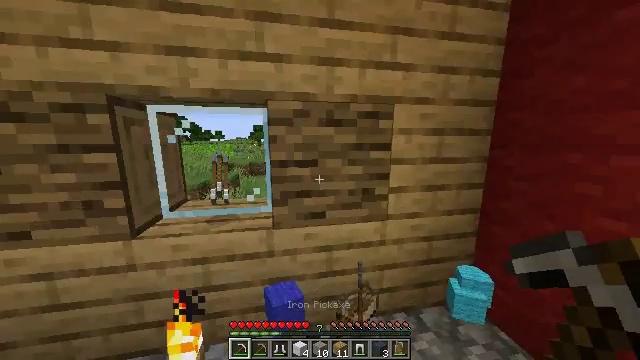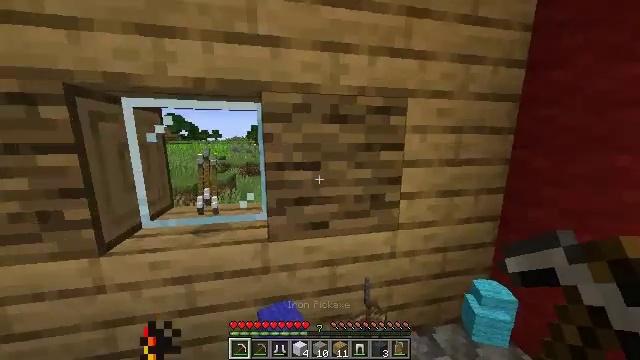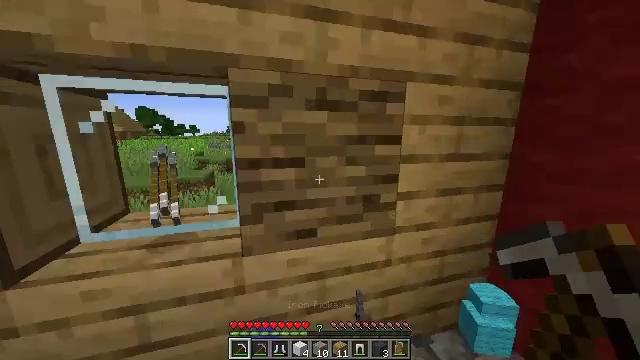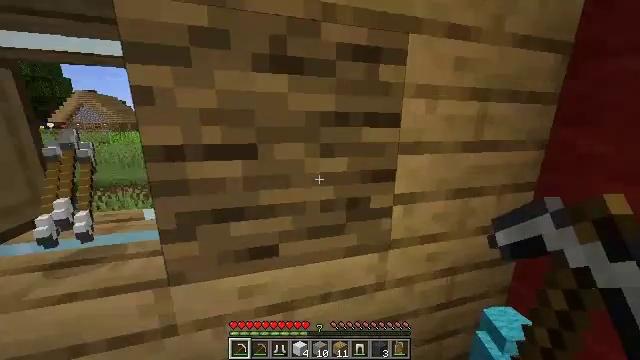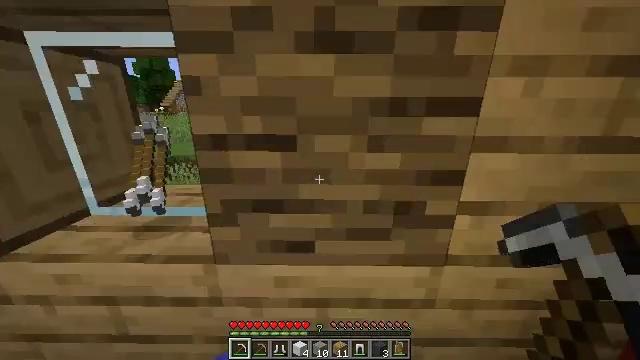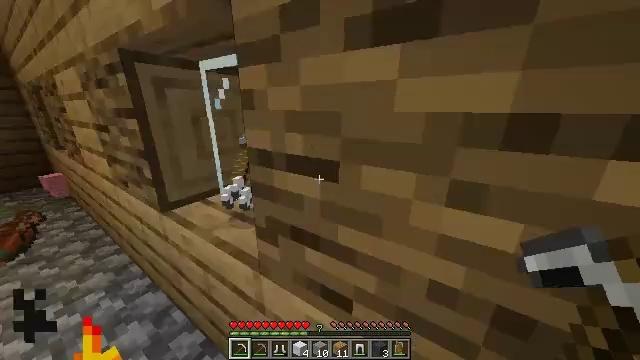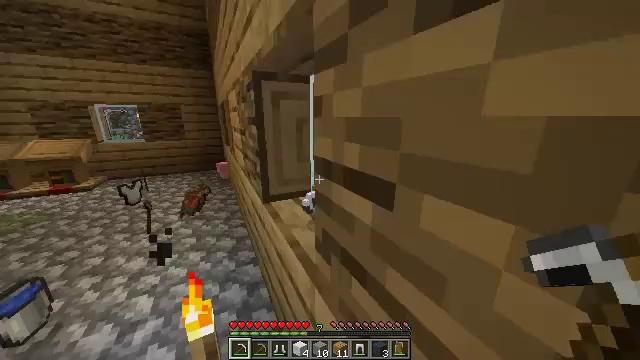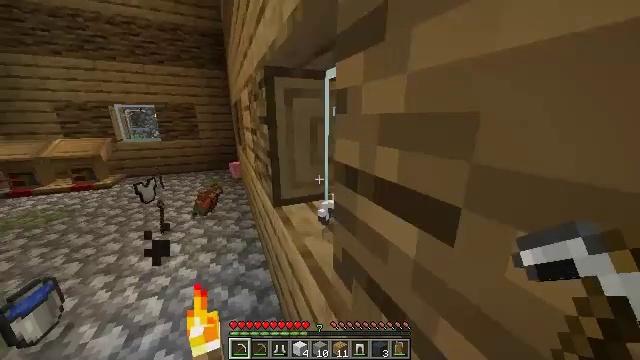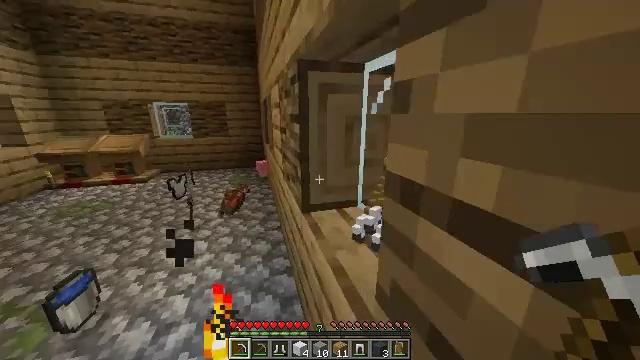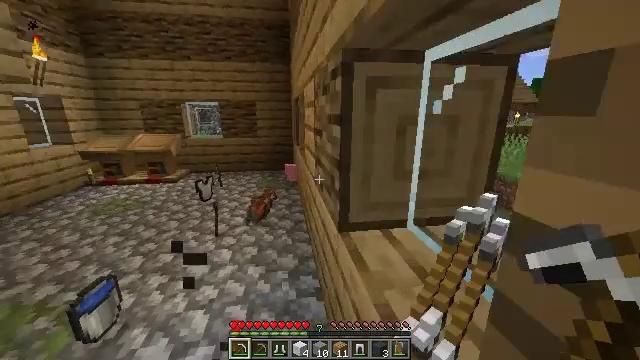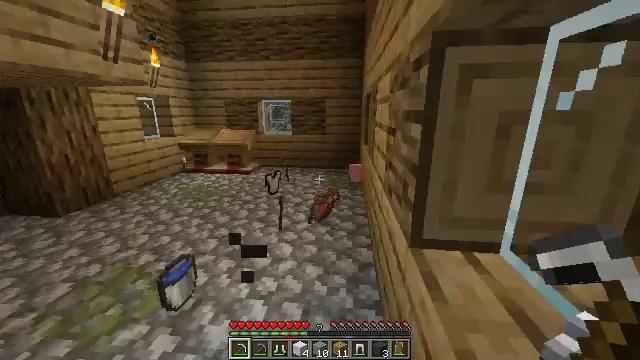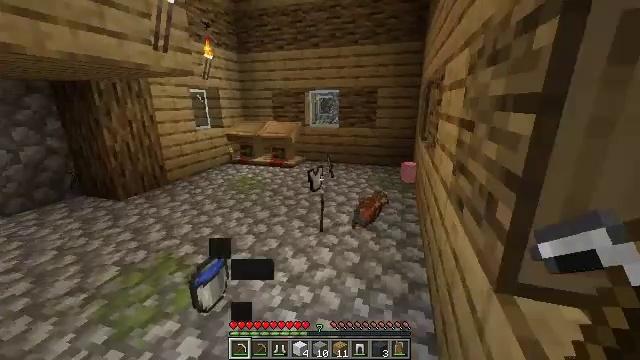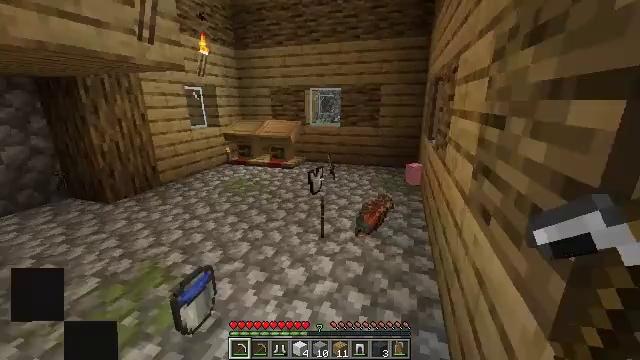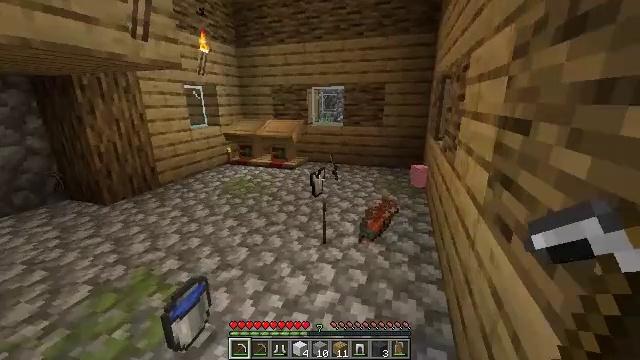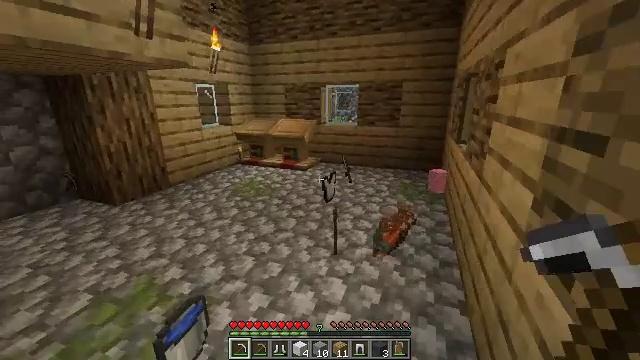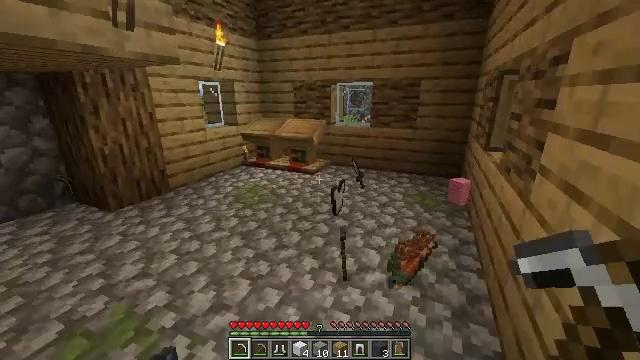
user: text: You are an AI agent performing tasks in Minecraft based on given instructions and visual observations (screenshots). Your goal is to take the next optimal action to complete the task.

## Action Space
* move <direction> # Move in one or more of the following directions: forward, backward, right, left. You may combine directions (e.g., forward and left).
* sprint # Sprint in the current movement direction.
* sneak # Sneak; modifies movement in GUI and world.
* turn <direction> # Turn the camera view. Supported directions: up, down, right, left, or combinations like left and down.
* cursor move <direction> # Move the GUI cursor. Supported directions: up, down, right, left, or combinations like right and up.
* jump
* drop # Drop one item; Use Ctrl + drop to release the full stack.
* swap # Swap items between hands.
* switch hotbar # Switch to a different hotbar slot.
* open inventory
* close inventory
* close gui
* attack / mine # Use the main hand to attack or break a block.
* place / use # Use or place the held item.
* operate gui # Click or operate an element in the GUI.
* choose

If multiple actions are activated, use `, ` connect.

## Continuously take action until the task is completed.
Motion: motion action
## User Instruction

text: Remove the red wool from its place.
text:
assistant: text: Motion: move forward
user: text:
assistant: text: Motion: move forward and move right, turn right and down
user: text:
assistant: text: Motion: move forward and move right, turn down
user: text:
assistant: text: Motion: move forward and move right, turn left and down
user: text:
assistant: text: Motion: move forward and move right, turn left
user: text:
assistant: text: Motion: move forward, turn left and up
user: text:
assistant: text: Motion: move forward, turn left
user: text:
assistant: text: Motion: move forward, turn left
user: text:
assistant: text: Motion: move forward, turn left
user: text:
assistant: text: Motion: move forward, turn left
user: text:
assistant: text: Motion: move forward, turn left and down
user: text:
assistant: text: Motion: move forward
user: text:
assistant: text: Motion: move forward
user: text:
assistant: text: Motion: move forward, turn left
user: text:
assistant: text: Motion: move forward, turn left
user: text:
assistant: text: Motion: move forward and move left
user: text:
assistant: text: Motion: move forward and move left, turn right
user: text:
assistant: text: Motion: move forward, turn right
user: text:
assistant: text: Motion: move forward, turn right
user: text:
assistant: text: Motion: move forward, sprint, turn right
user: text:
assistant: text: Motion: move forward, sprint, turn right
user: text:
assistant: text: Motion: move forward, sprint, turn right
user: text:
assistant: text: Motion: move forward
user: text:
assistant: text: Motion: move forward, turn down
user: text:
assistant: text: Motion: move forward, turn down
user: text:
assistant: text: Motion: move forward
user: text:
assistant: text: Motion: move forward, turn left
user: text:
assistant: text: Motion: move forward
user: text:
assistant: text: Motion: move forward, turn left and down
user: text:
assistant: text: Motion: move forward, turn left and down